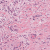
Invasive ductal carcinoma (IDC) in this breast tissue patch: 1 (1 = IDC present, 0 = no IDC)